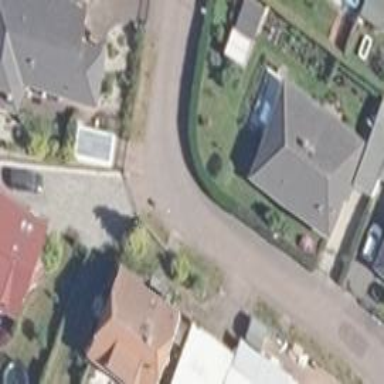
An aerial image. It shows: Residential road with concrete surface and designated cycle lane.